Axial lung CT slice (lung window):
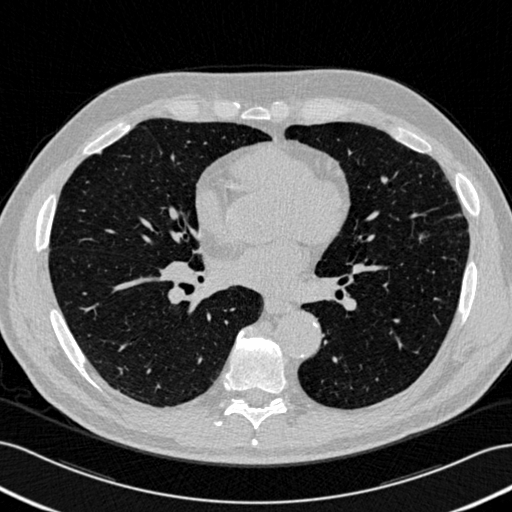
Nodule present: no